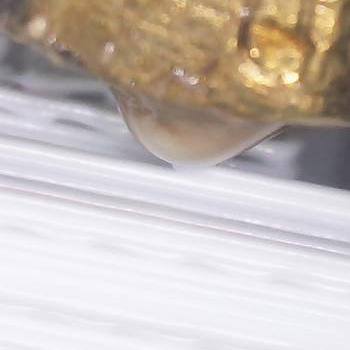
Flow rate: 70%